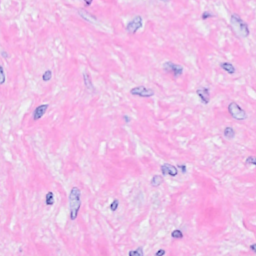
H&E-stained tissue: Breast